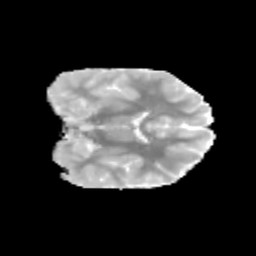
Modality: MD
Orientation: coronal
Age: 10
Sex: male
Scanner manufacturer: siemens
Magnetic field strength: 3 T
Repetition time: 3.8 s
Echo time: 0.07 s